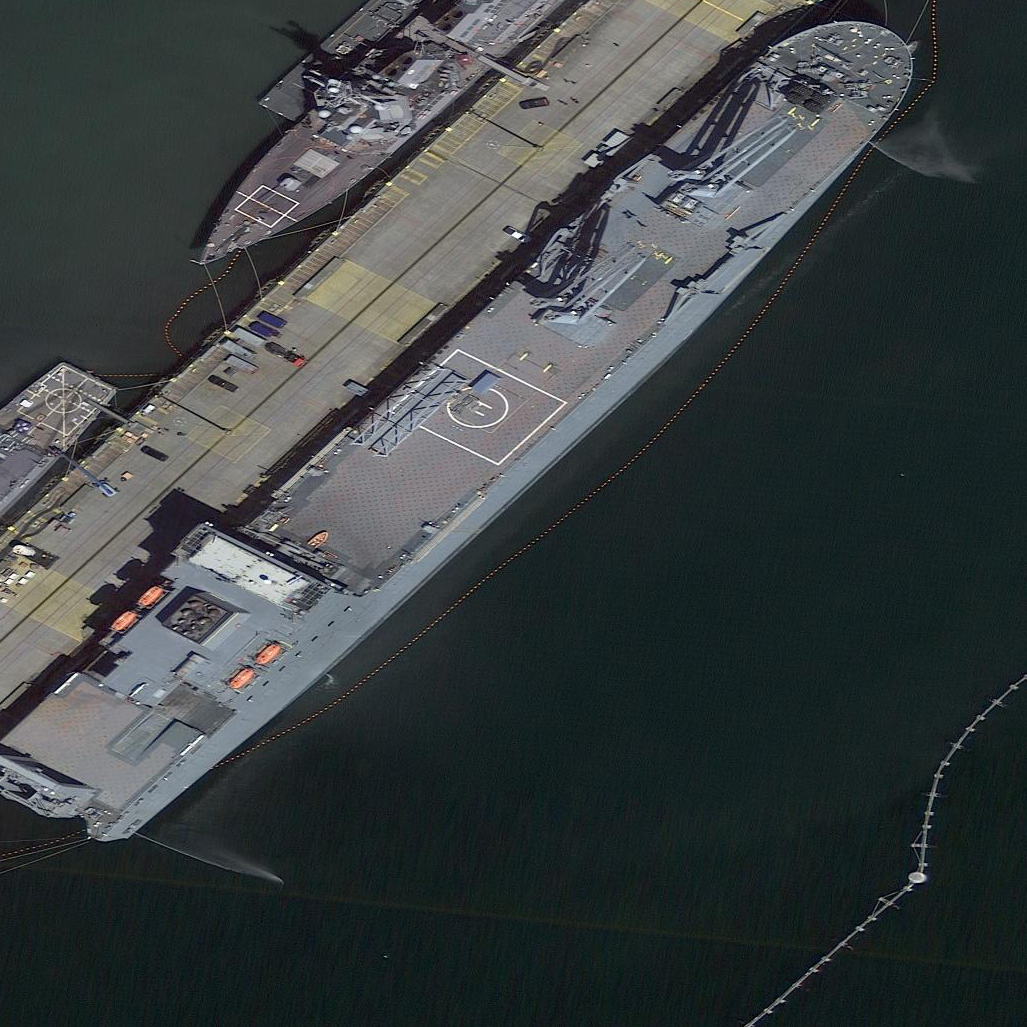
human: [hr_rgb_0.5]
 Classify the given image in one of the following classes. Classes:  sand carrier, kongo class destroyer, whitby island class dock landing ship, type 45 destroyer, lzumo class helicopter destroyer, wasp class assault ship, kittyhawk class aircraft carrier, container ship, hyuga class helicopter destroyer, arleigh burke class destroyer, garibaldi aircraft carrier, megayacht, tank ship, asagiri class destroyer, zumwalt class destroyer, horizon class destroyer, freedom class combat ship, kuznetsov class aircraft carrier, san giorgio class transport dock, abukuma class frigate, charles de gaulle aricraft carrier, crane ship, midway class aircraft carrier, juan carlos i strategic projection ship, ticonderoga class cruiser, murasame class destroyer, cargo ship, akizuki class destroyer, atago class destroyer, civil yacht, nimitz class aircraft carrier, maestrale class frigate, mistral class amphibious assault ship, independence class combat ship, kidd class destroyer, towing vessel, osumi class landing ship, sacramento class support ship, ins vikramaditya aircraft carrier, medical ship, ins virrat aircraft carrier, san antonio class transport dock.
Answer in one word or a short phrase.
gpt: Crane ship